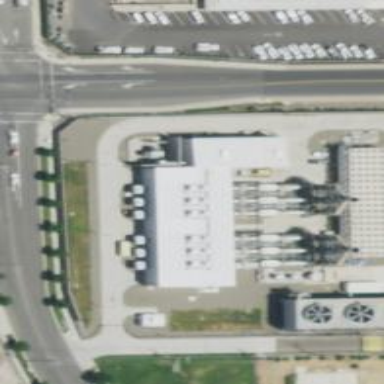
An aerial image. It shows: Gas-powered generator.